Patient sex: M
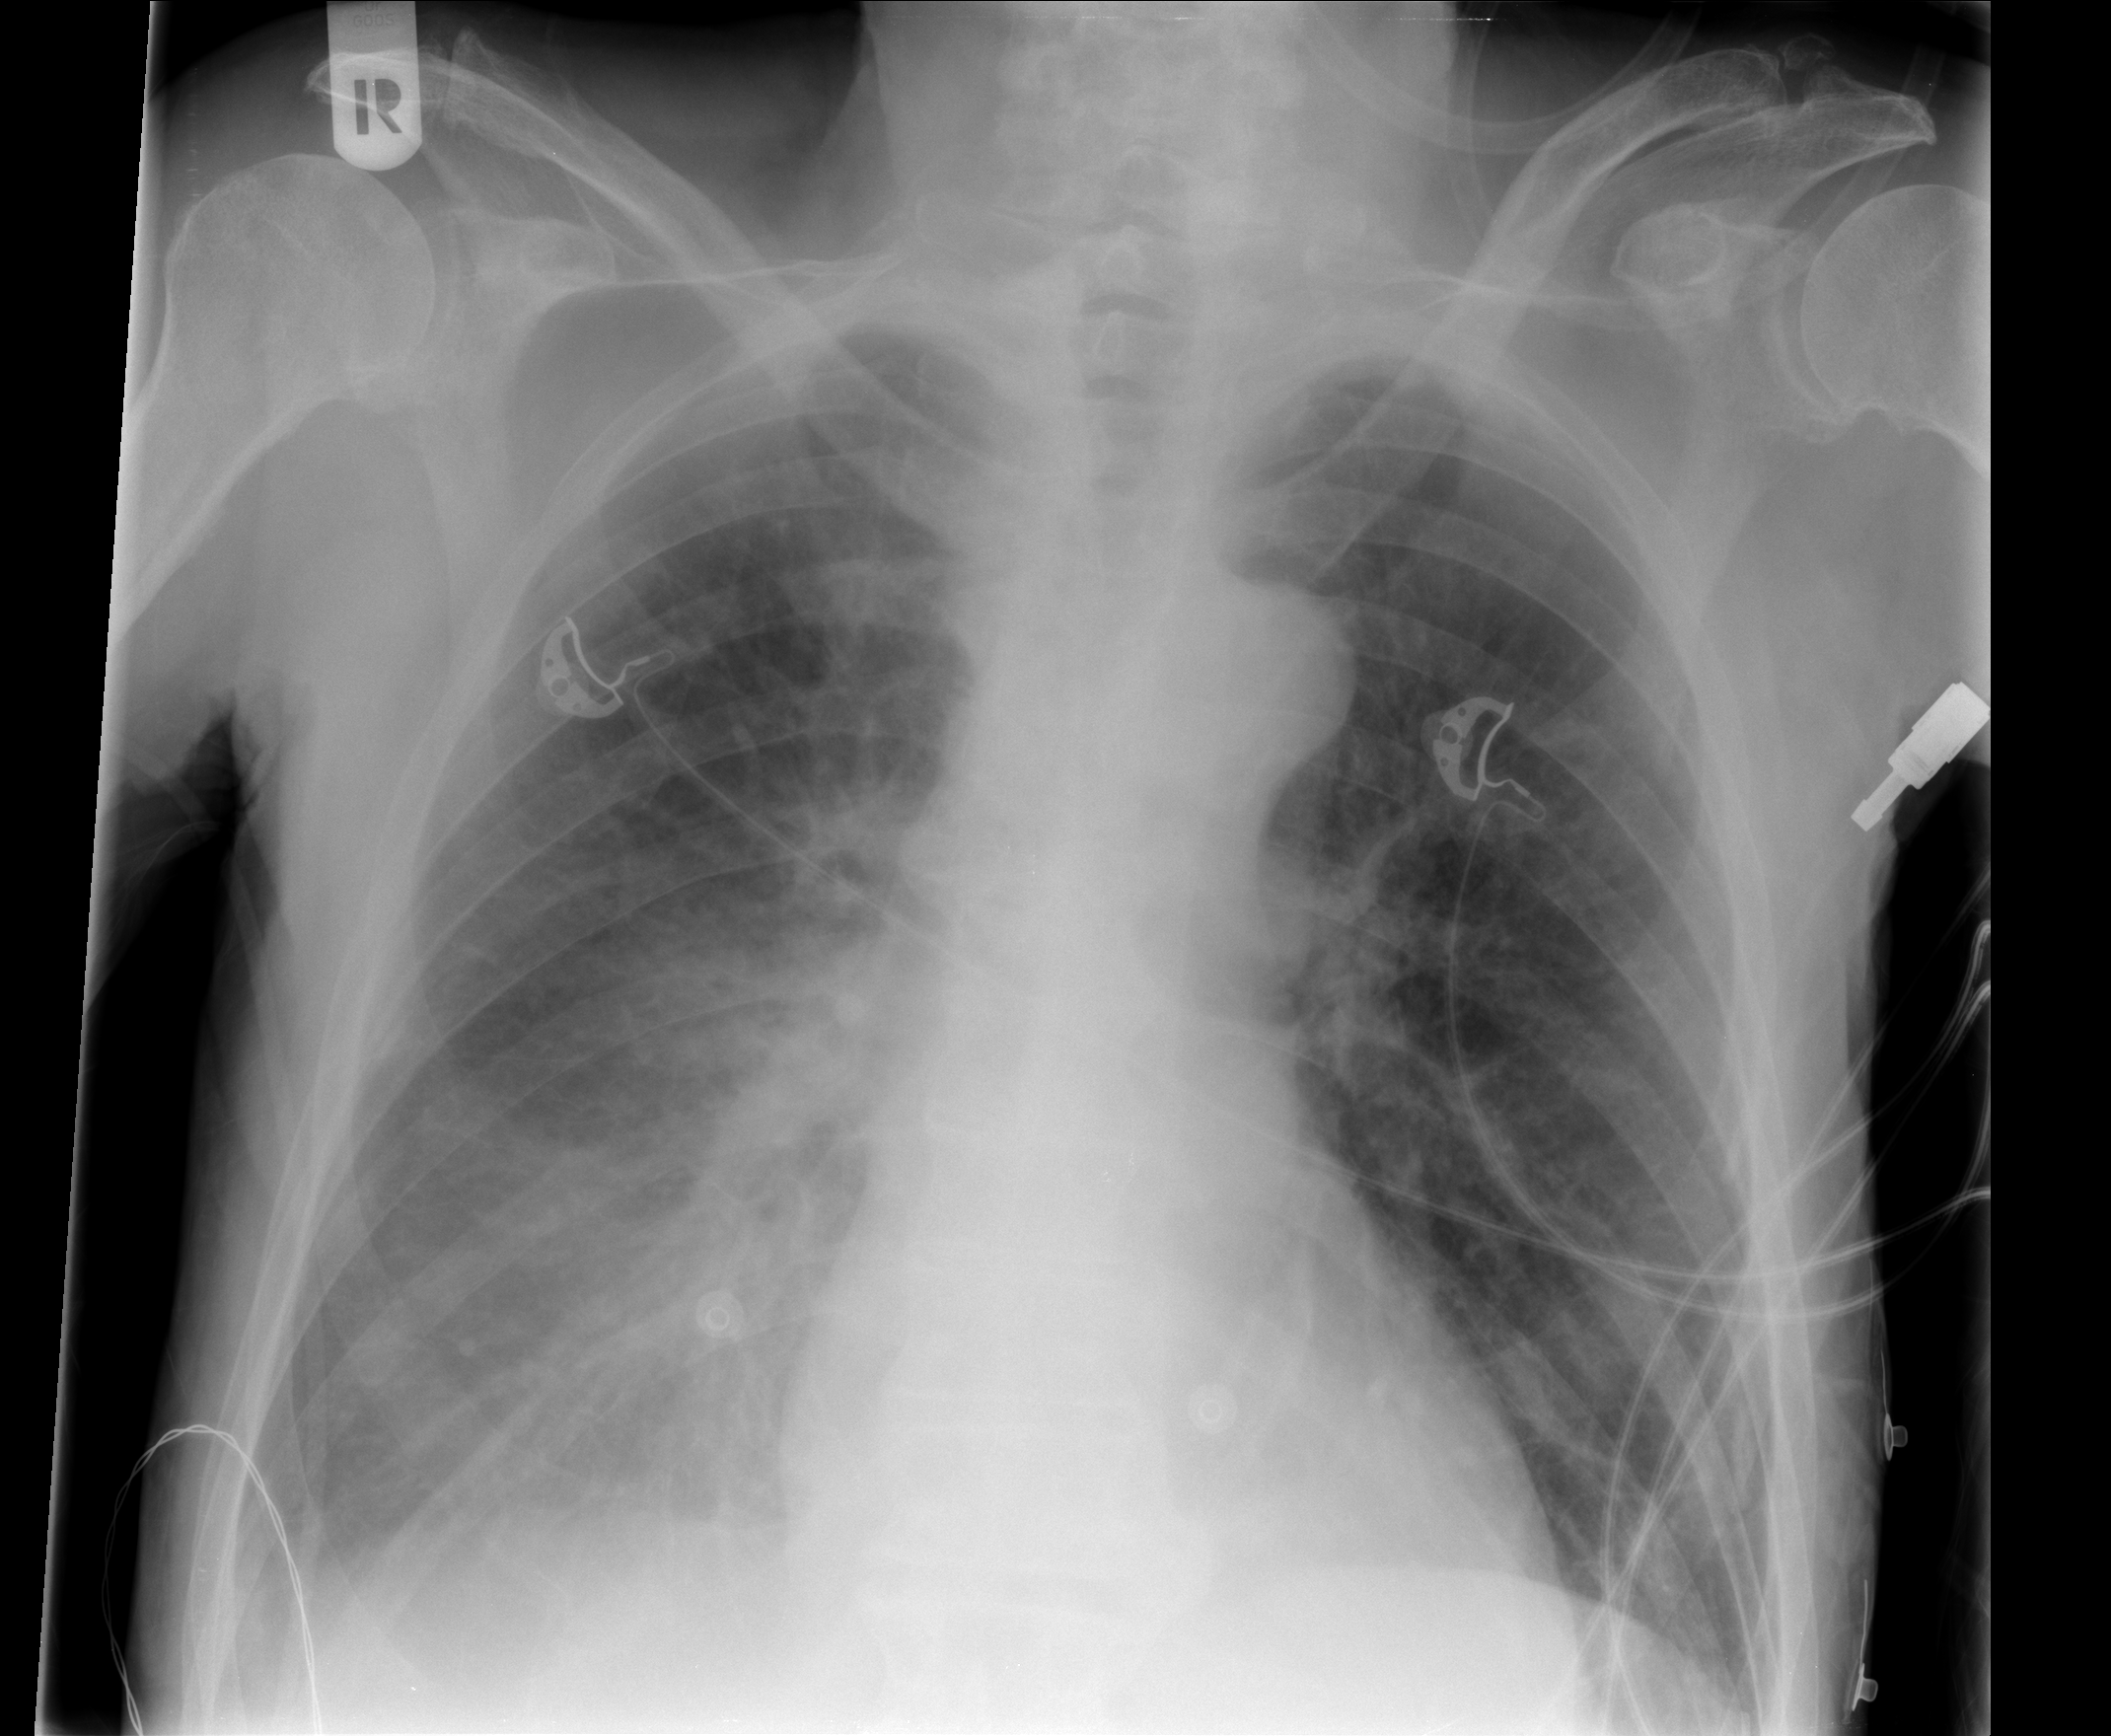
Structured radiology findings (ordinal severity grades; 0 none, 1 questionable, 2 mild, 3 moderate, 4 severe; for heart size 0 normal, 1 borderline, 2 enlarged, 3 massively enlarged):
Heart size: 0
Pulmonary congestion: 2
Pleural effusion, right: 3
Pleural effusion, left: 0
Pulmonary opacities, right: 3
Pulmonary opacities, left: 0
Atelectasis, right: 0
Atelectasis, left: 0